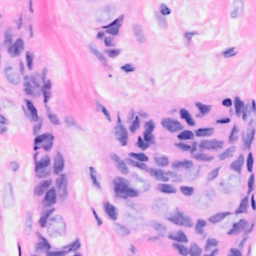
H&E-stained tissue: Breast